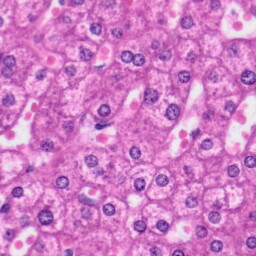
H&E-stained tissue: Liver